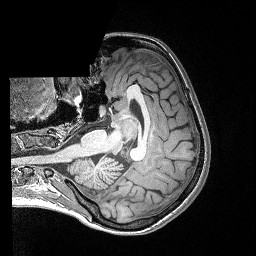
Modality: T1w
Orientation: axial
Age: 23
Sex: female
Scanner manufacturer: siemens
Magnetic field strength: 3 T
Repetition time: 2.4 s
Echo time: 0.03 s